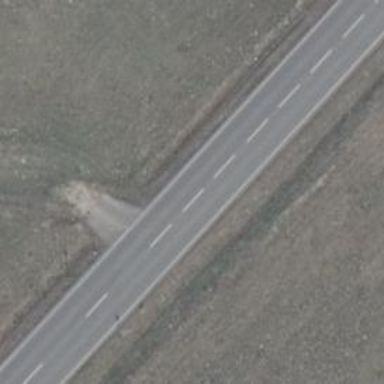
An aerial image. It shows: Asphalt road classified as primary highway.